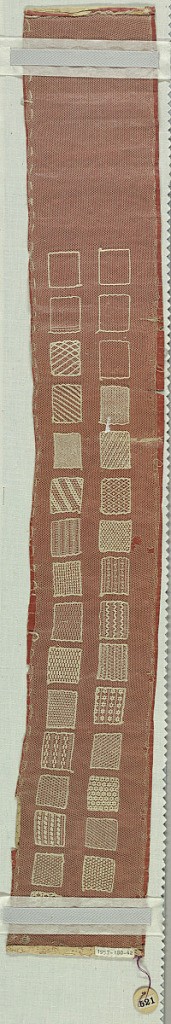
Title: Sampler
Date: early 19th century
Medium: cotton, paper Technique: embroidered on net
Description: Twenty-seven patterns embroidered on hexagonal double-ply mesh in small squares; three squares not filled in. Mounted on red paper.